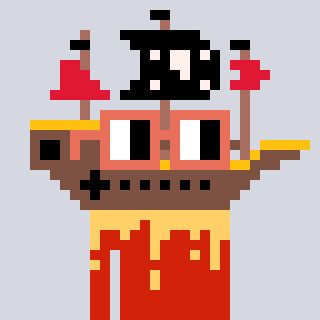
a pixel art character with square orange glasses, a pirateship-shaped head and a red-colored body on a cool background